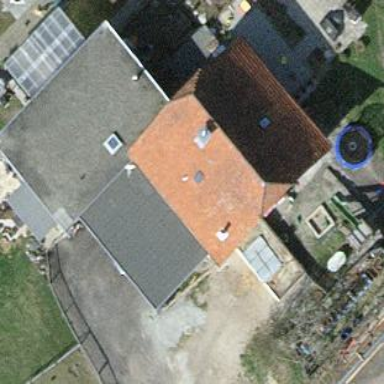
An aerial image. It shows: View of roof of building.